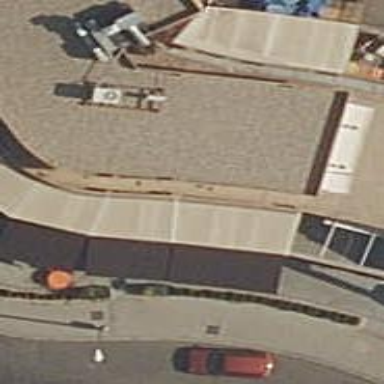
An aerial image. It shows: Restaurant.